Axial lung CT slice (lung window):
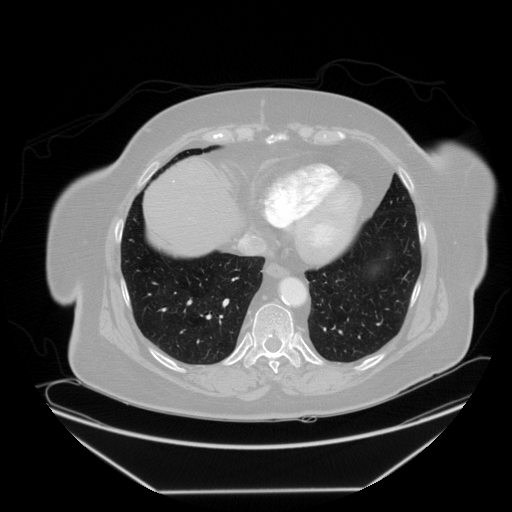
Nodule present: no